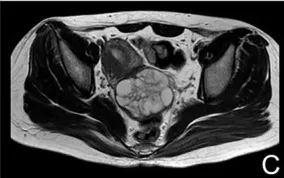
Magnetic resonance imaging (MRI) images showing an enlargement of the cervix with multiple cystic lesions. (C) transverse plane.
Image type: radiology (mri)